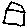
Label: house